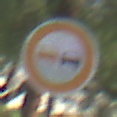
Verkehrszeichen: Ueberholverbot
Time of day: MorningAfternoon
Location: Outdoor (Urban)
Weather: PartlyCloudy
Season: NotSpecified
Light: Natural